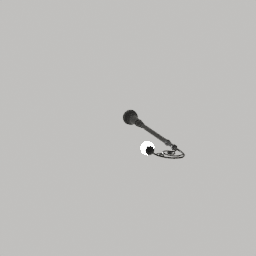
Label: lighting